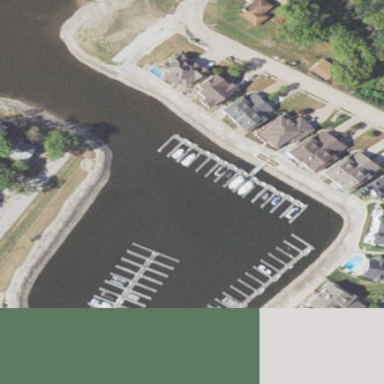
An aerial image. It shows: Marina on the waterfront with natural water surroundings.